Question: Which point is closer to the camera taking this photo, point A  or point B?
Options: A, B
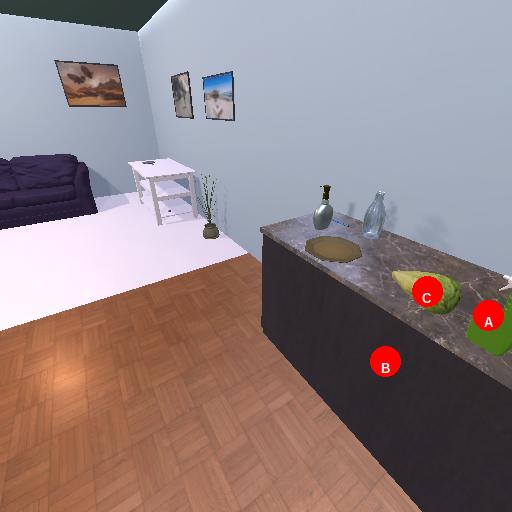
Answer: A